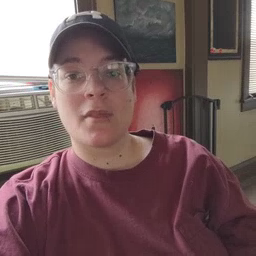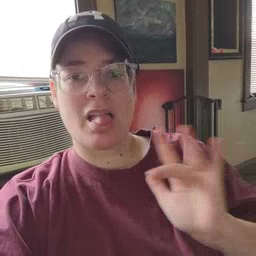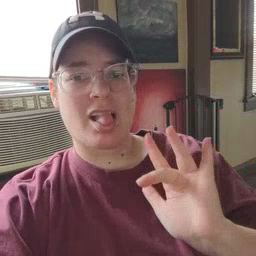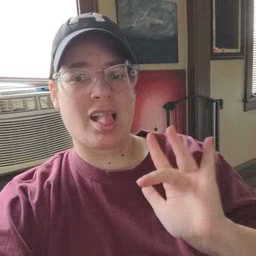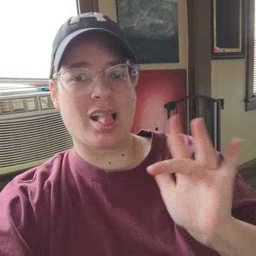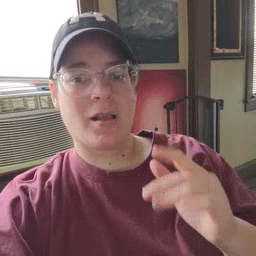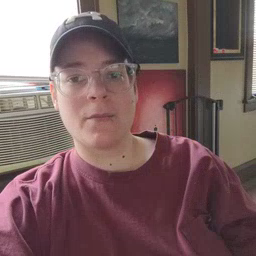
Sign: yucky